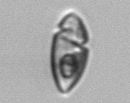
Label: Katodinium_or_Torodinium